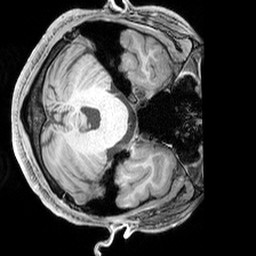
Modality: T1w
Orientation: axial
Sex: male
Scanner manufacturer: siemens
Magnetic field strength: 3 T
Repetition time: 2.3 s
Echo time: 0.00226 s